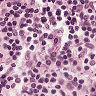
Metastatic tissue present: no